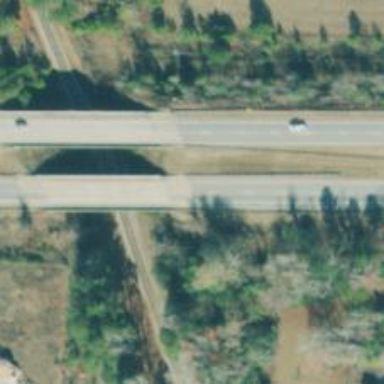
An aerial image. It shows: Trunk highway with bridge.